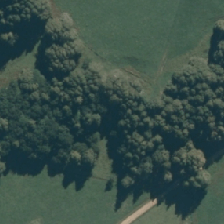
Land cover: indigenous_forest